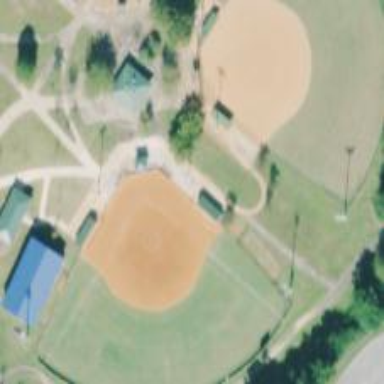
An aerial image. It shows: Baseball pitch for leisure land.